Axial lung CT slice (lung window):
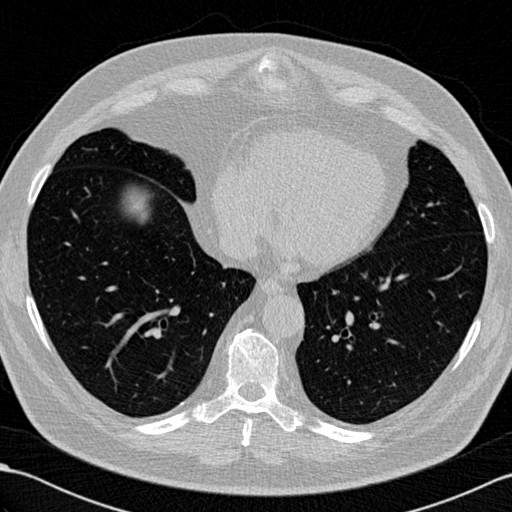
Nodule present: no